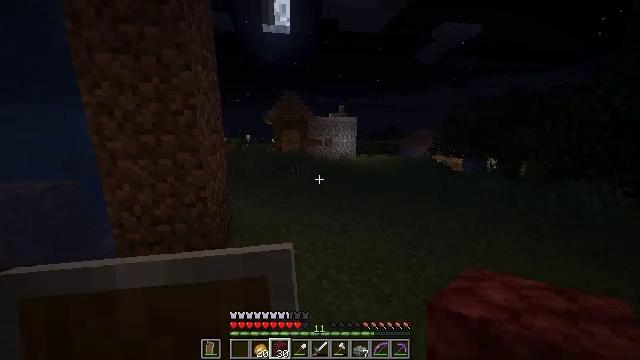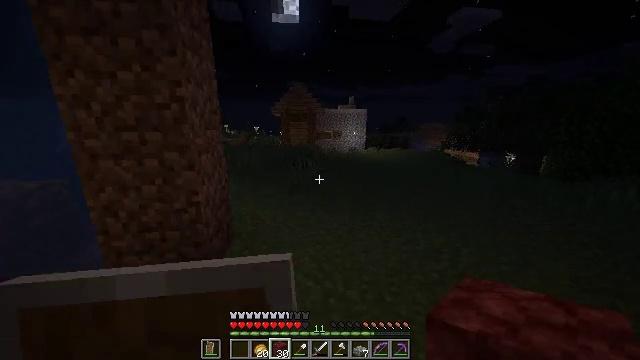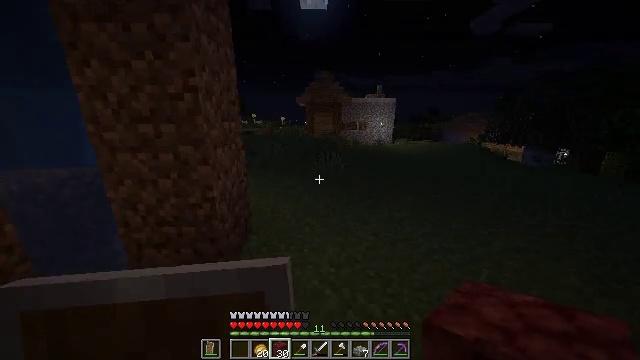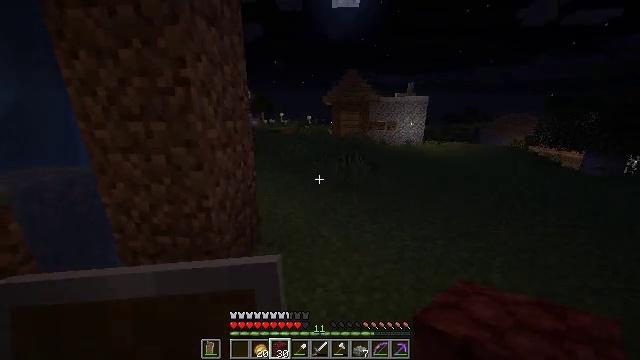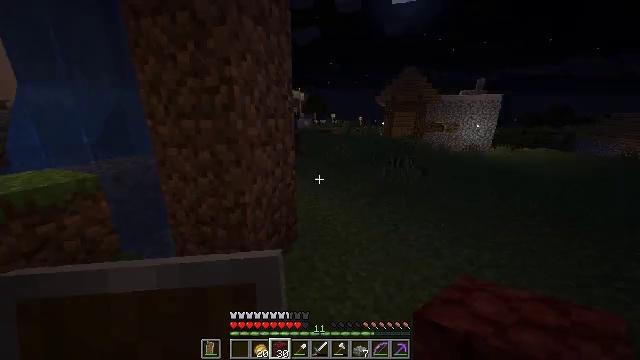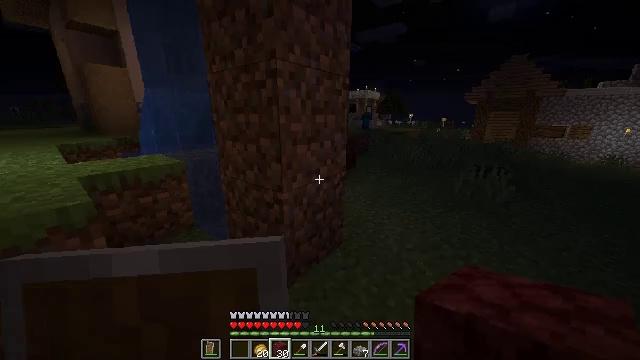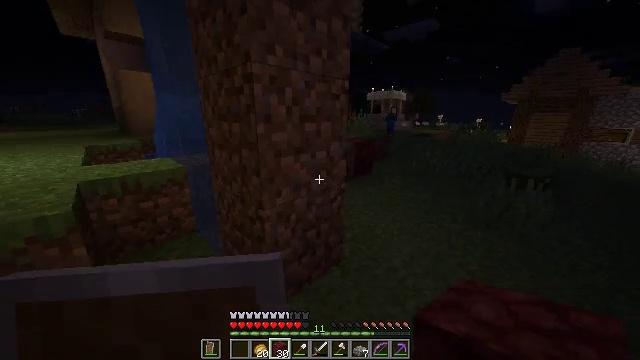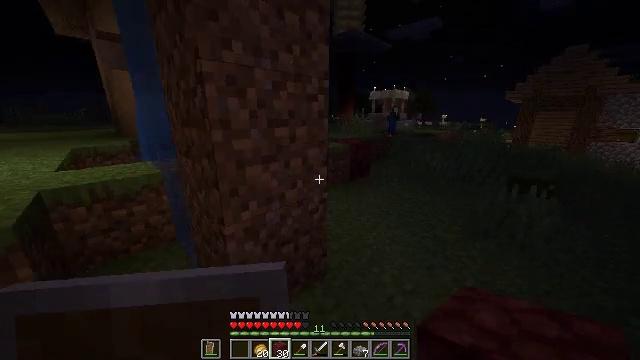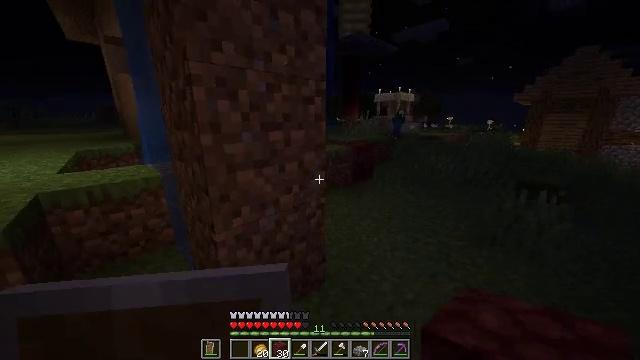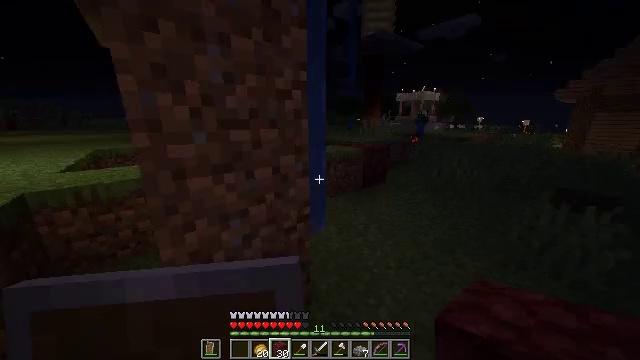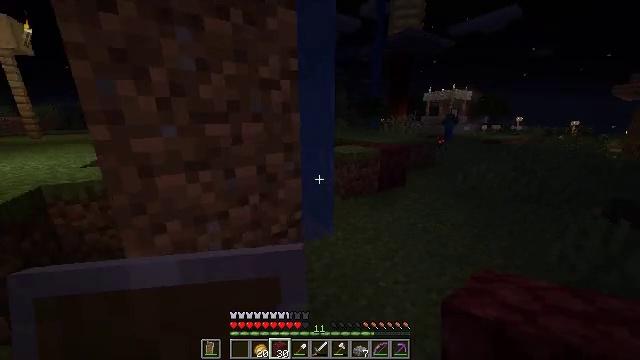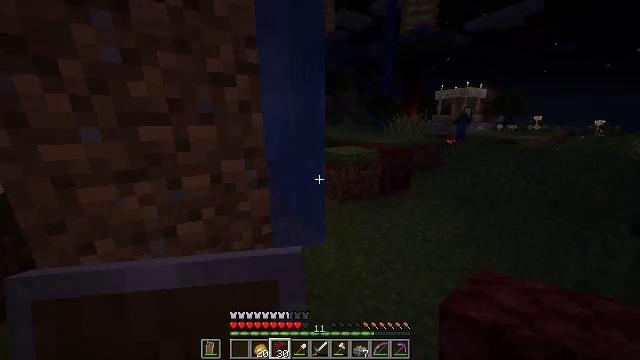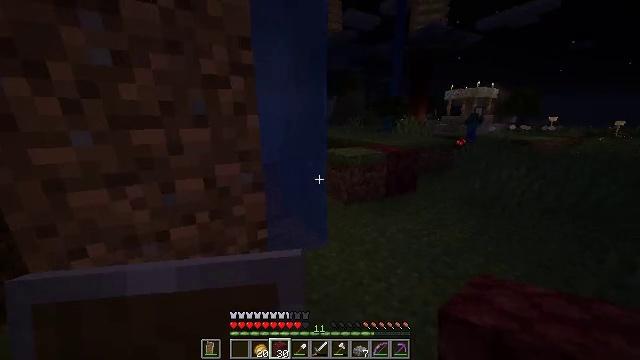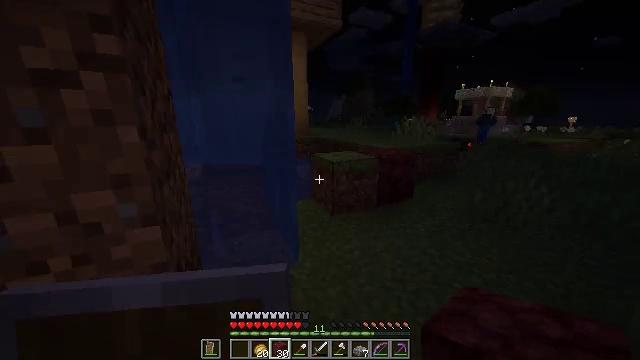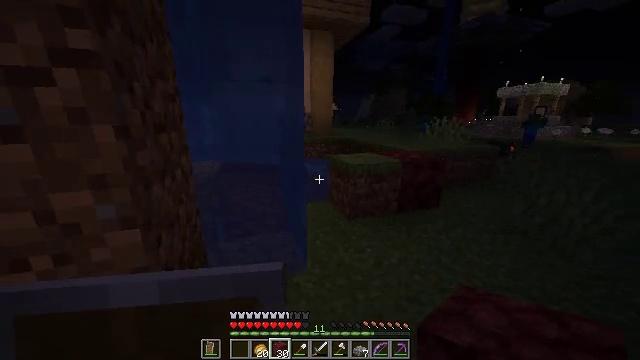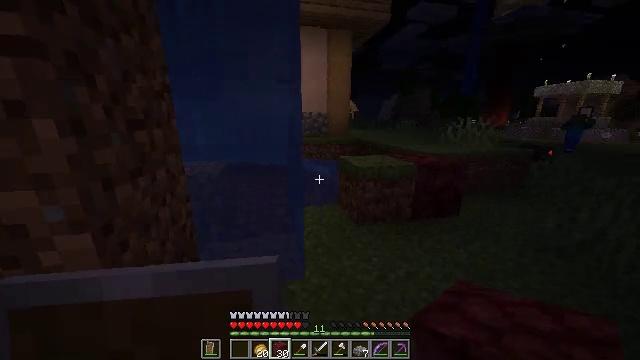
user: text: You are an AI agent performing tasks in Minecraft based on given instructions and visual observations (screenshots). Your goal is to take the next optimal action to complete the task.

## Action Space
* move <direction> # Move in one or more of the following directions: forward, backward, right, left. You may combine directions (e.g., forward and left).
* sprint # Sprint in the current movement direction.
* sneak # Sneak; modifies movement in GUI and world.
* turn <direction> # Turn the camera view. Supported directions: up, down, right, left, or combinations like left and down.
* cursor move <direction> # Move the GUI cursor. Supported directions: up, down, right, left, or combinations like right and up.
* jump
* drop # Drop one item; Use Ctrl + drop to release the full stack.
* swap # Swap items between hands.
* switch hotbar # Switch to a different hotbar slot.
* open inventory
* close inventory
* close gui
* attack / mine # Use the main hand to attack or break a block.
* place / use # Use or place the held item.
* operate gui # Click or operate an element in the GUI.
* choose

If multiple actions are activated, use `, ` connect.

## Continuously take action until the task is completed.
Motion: motion action
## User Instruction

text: Mine cobblestone to craft tools and furnaces.
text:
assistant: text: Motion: move forward, turn left and down
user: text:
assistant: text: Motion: move forward, turn left and down
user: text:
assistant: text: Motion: move forward and move right, turn left
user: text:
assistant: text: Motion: move forward and move right, turn left
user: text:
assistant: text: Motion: move forward and move right, turn left
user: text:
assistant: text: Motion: move forward and move right, turn left
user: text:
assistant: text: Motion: move forward and move right
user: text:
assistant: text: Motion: move forward and move right, turn left
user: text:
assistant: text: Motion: move forward and move right, turn left
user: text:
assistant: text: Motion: move forward and move right, turn left
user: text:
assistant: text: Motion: move forward and move right, turn left
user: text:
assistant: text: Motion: move forward and move right, turn left
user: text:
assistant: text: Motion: move forward and move right, turn left
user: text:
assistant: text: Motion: move forward and move right, turn left
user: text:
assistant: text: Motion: move forward and move right, turn left
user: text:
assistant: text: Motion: move forward and move right, turn left
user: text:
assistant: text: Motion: move forward and move right, turn left and up
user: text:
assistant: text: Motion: move forward and move right, turn left and up
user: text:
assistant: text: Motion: move forward and move right, turn left and up
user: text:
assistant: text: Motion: move forward and move right, turn left and up
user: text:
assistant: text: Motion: move forward and move right, turn left and up
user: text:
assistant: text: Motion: move forward, turn left and up
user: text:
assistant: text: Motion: move forward, turn left and up
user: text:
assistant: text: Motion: move forward, turn left and up
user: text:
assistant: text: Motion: move forward, turn left and up
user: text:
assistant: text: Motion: move forward, turn left and up, jump
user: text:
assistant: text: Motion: turn left and up, jump
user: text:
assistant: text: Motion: turn left and up, jump
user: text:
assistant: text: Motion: turn left and up, jump
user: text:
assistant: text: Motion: turn left and up, jump